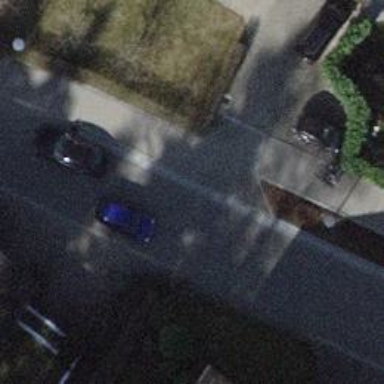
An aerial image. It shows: Driveway made of paving stones.